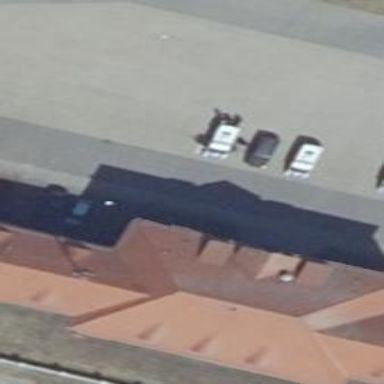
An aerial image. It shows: Building with white exterior and hipped roof made of roof tiles in salmon color.